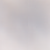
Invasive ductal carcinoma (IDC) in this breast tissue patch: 0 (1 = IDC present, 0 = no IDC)